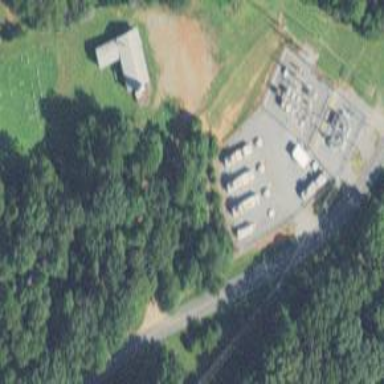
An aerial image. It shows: Generator is pictured.